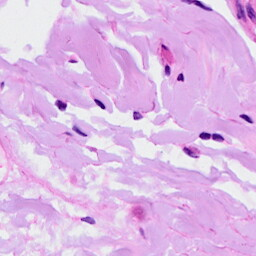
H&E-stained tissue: Ovarian